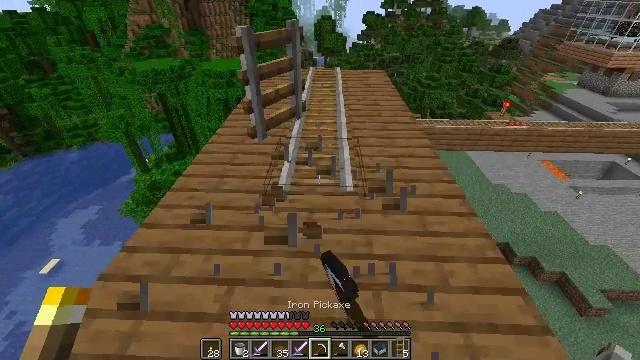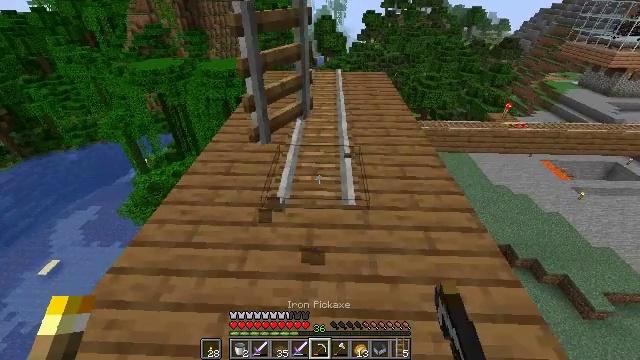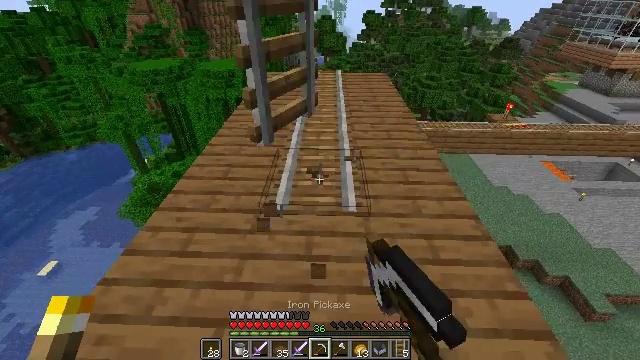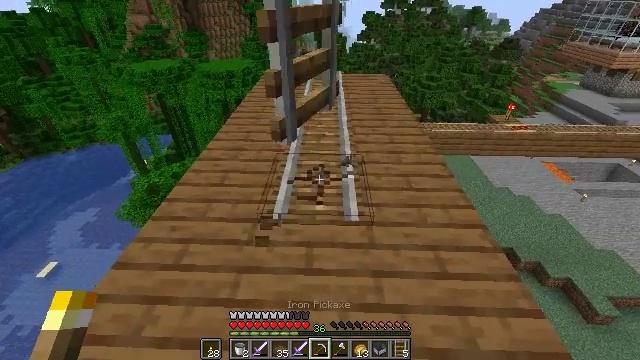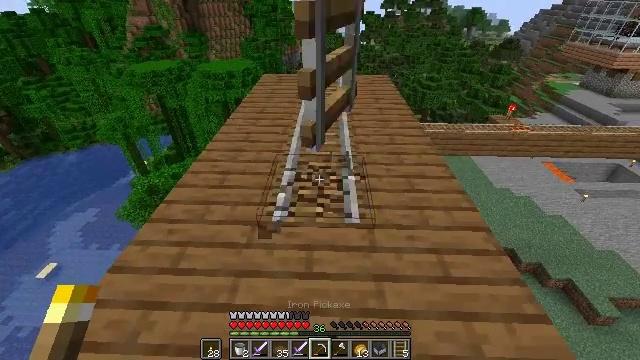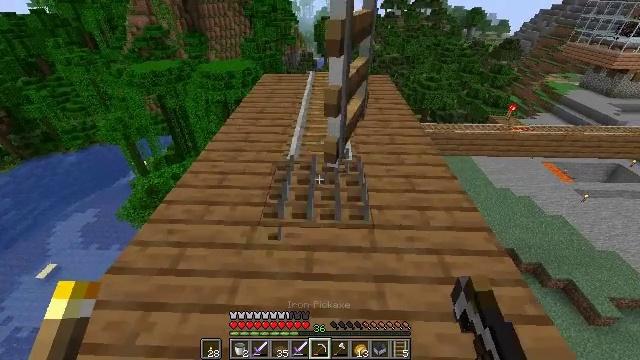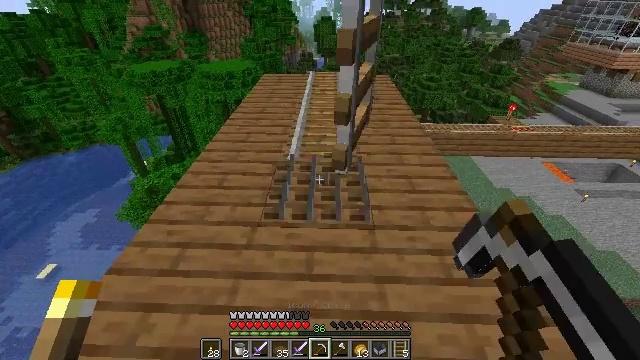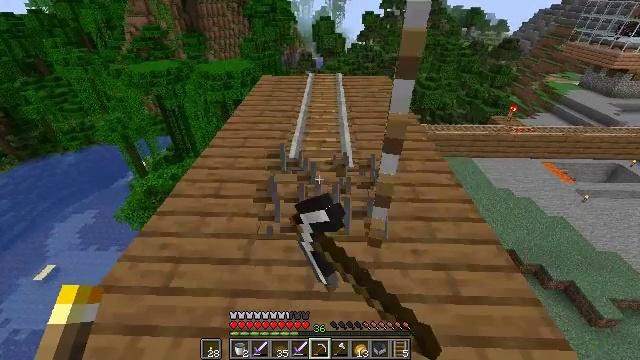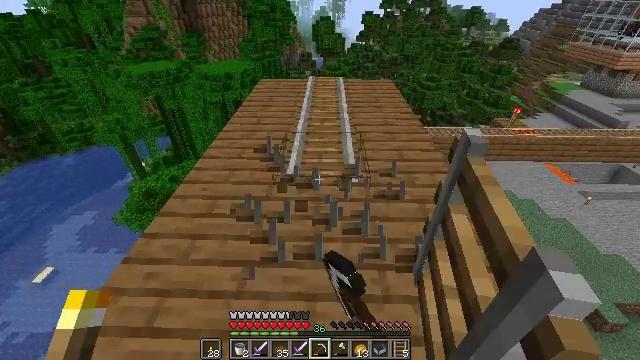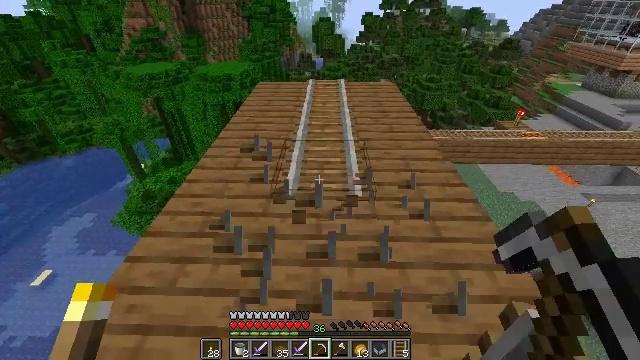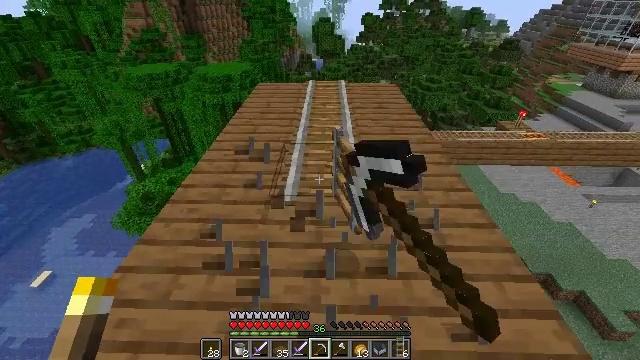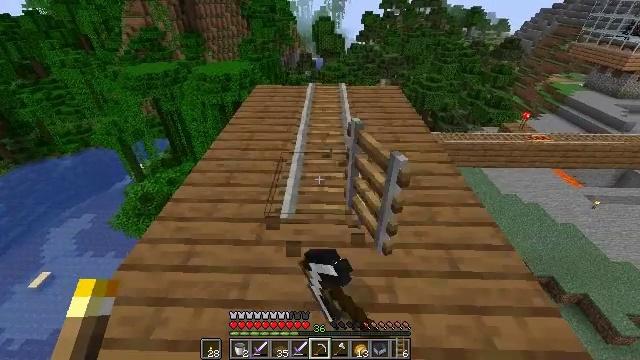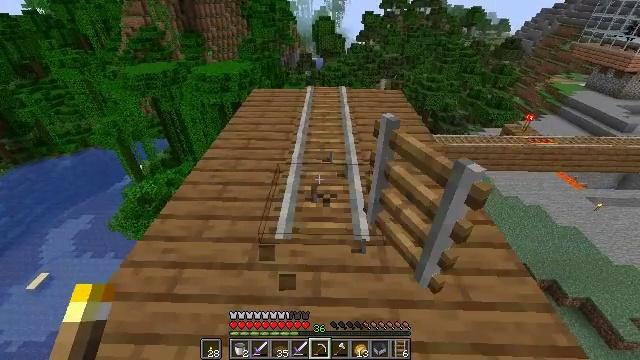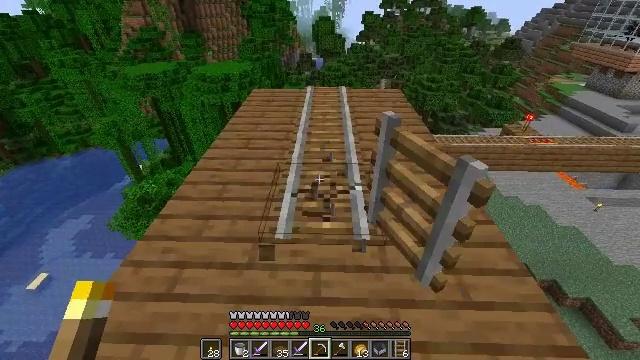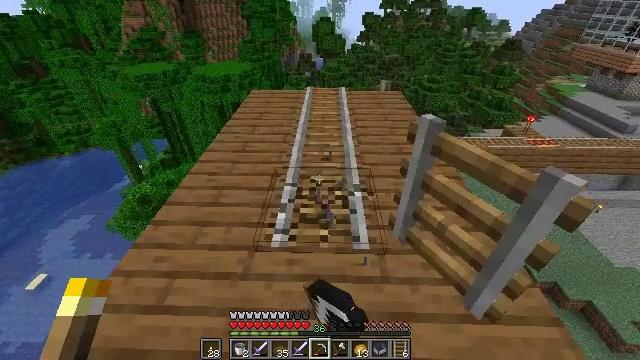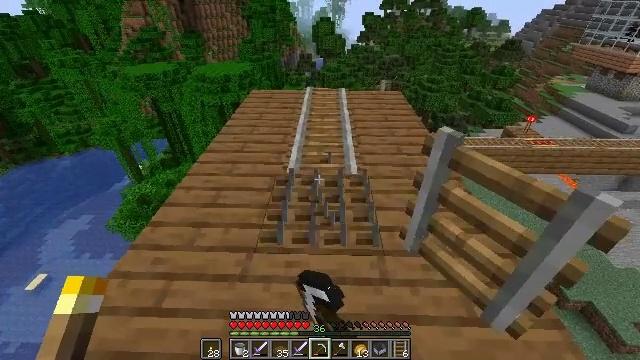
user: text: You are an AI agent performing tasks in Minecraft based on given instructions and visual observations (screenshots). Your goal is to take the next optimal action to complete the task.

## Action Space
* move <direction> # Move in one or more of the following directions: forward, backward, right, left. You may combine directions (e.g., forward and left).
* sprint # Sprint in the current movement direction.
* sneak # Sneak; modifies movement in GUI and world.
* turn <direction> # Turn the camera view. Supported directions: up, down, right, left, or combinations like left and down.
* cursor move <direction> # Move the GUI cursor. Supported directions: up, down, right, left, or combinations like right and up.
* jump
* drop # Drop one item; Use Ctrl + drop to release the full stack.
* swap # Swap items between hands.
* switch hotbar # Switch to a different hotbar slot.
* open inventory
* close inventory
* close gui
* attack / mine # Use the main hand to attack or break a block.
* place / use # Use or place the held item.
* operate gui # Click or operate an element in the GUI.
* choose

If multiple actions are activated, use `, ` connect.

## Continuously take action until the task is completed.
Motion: motion action
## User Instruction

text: Break the rail off the ground.
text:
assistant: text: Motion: move forward, attack / mine
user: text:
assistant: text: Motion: attack / mine
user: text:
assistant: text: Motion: attack / mine
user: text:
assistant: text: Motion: attack / mine
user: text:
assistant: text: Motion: attack / mine
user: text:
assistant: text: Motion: move forward, attack / mine
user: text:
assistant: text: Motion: move forward, attack / mine
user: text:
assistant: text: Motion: move forward, attack / mine
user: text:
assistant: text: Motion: move forward, attack / mine
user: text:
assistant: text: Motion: move forward, attack / mine
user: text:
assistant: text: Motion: move forward, attack / mine
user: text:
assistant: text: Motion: attack / mine
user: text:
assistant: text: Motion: attack / mine
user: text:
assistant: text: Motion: attack / mine
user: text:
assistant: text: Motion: attack / mine
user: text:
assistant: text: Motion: attack / mine
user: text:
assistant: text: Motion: attack / mine
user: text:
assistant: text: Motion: move forward, attack / mine
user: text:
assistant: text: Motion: move forward, attack / mine
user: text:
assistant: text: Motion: move forward, attack / mine
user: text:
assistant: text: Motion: move forward, attack / mine
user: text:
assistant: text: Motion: attack / mine
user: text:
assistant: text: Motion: attack / mine
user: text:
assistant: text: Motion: attack / mine
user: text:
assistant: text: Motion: attack / mine
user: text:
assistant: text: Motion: attack / mine
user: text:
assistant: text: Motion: attack / mine
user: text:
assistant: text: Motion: attack / mine
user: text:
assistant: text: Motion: attack / mine
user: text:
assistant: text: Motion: move forward, attack / mine